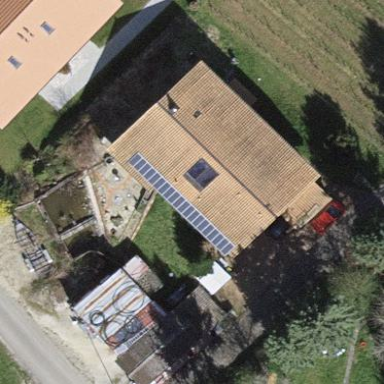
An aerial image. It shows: Solar power generator using photovoltaic panels.